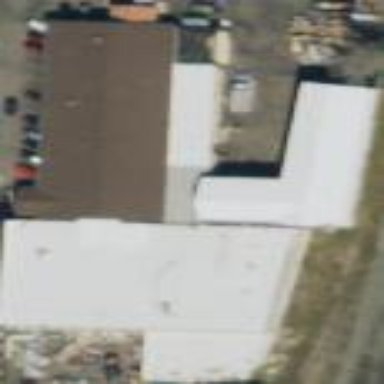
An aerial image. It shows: Building.